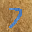
Label: 7